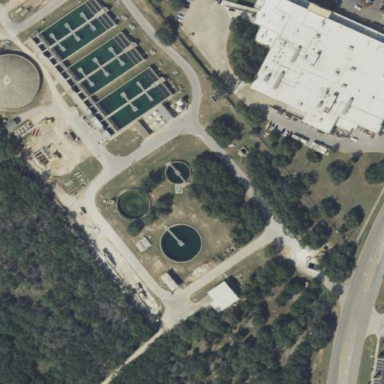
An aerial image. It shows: Wastewater plant.